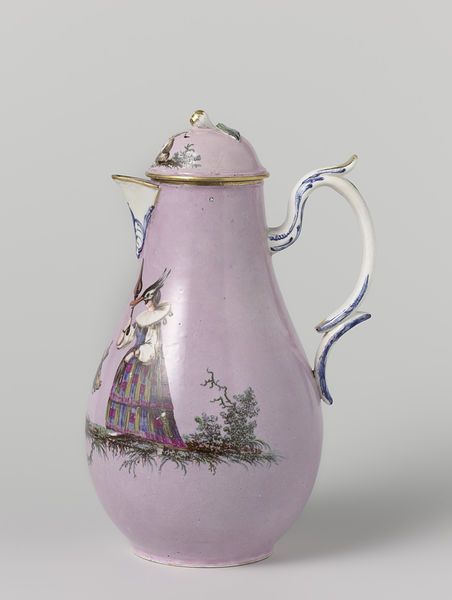
Titel: Koffiekan
Künstler: Manufactuur Oud-Loosdrecht
Standort: Amsterdam
Institution: Rijksmuseum
Schlagwörter: porcelaine, arbre, violet, rose, anse, tasse, doré, moulin, dorée, téière